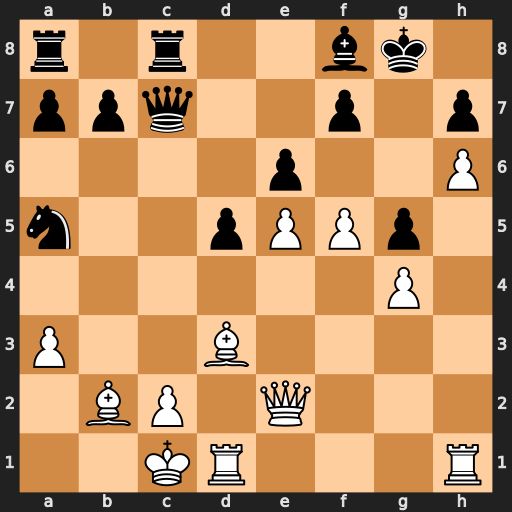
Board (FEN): r1r2bk1/ppq2p1p/4p2P/n2pPPp1/6P1/P2B4/1BP1Q3/2KR3R
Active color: w
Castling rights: -
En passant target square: -
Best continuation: Qe3 Be7 f6